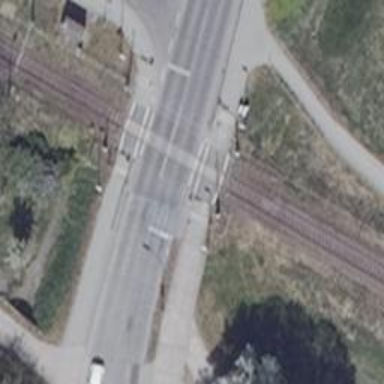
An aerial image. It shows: Level crossing with lights on the railway.